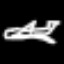
Label: airplane